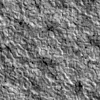
Atmospheric dust classification: not_dusty